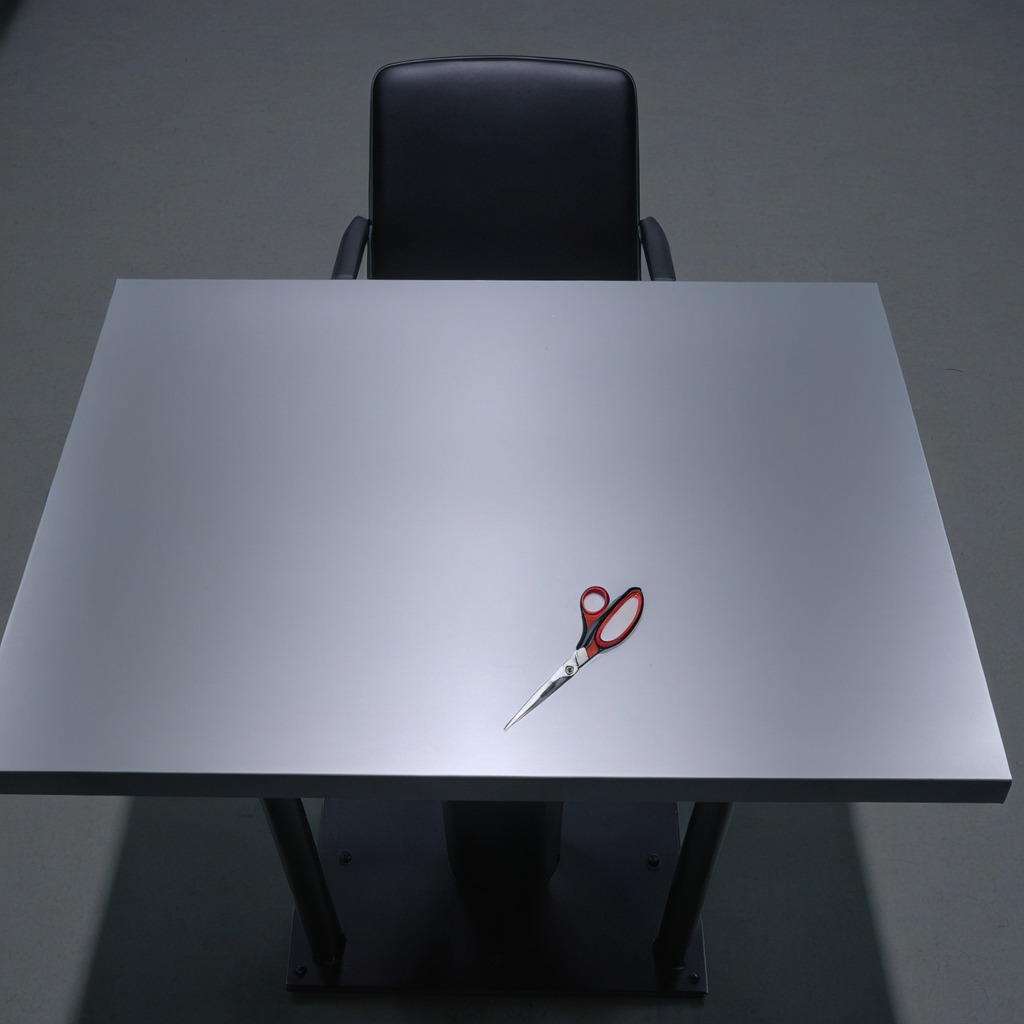
A scissor is lying on the tabletop.